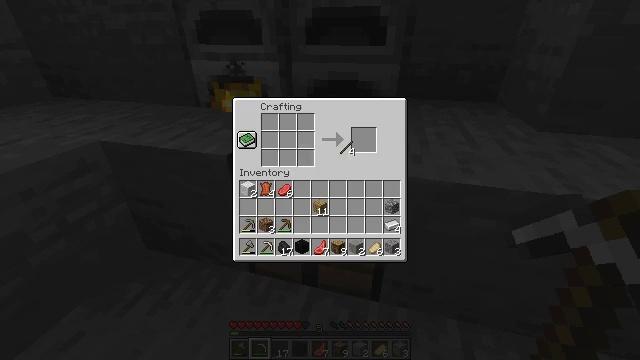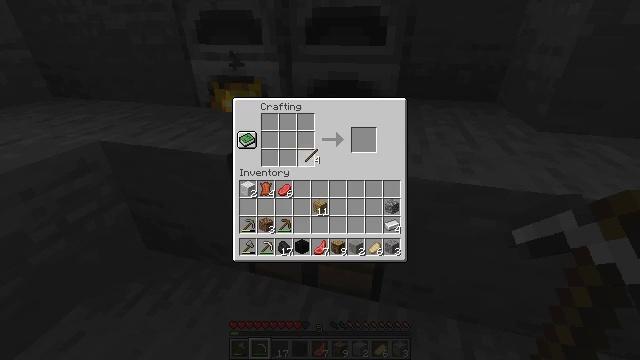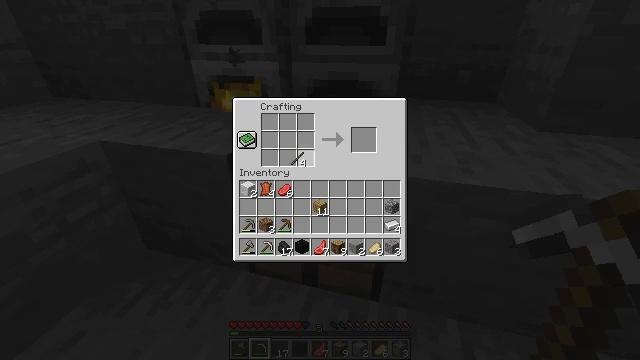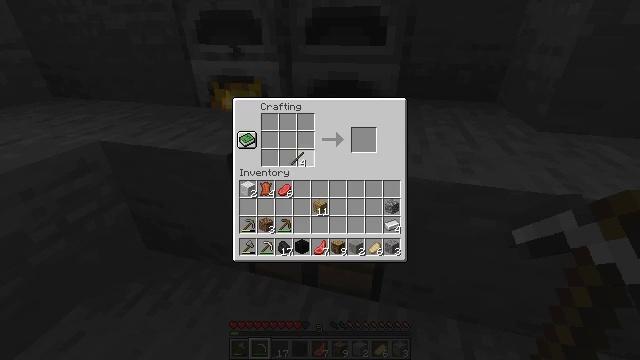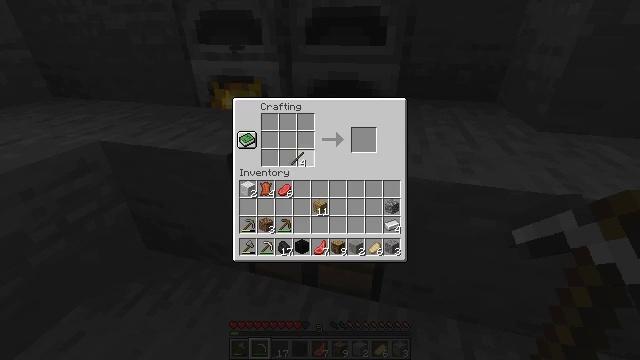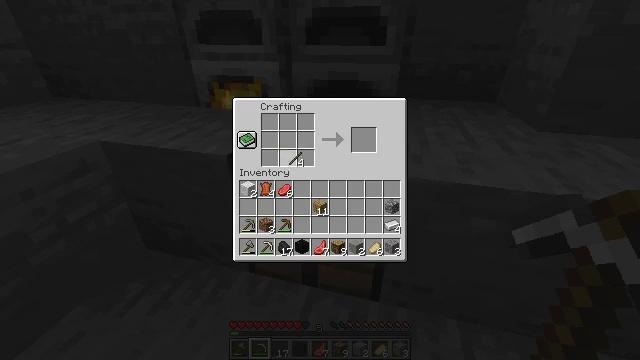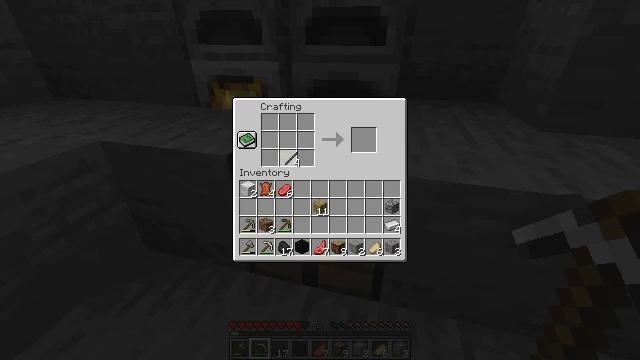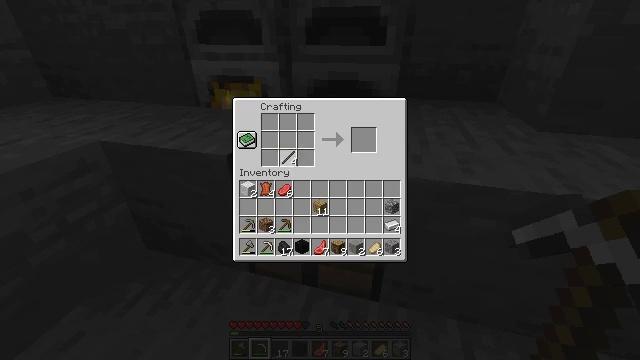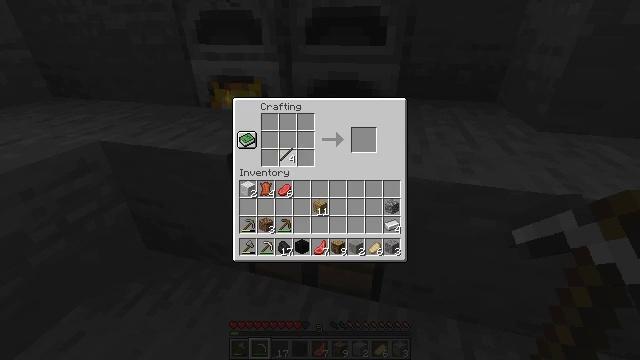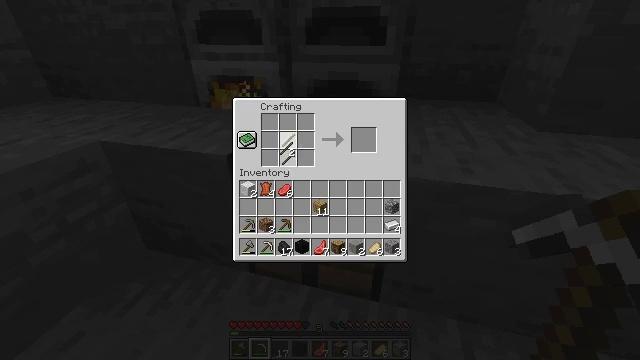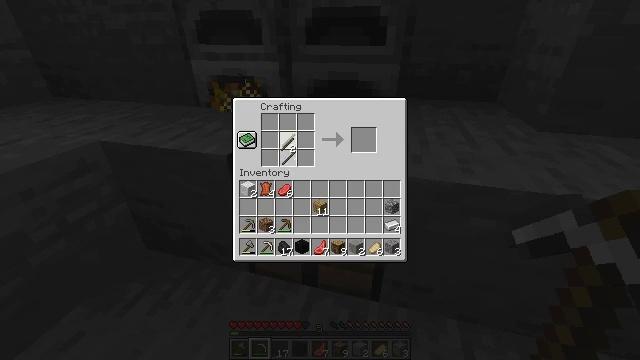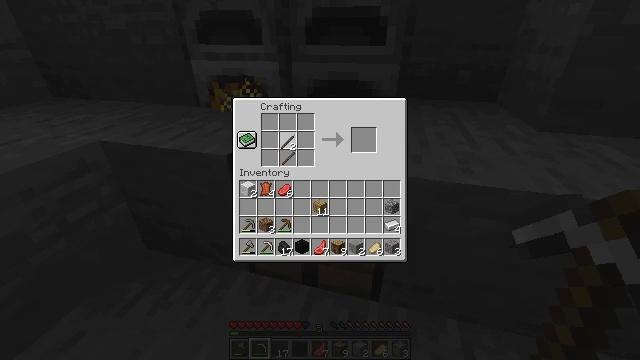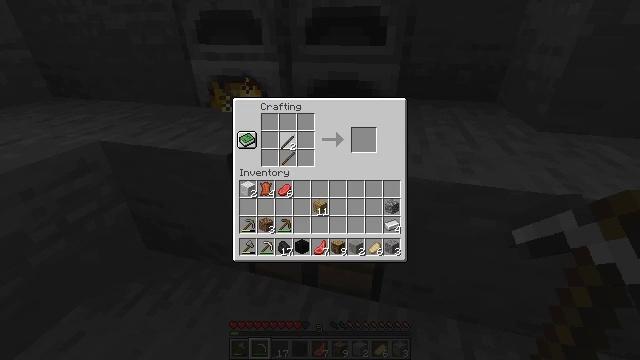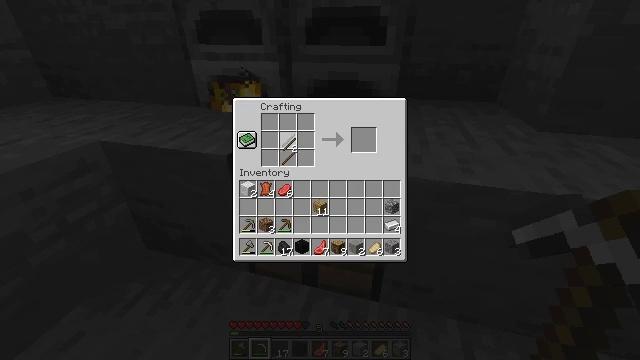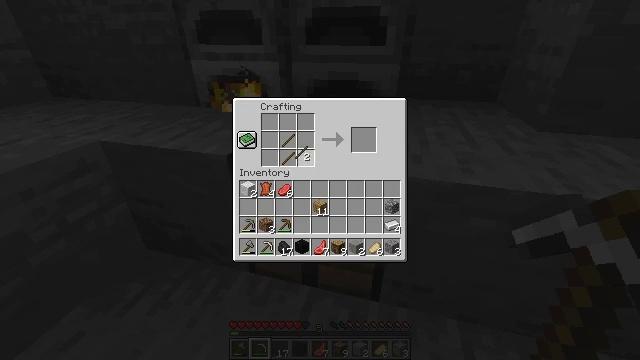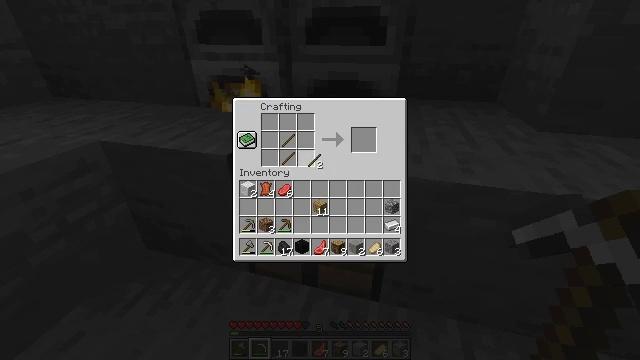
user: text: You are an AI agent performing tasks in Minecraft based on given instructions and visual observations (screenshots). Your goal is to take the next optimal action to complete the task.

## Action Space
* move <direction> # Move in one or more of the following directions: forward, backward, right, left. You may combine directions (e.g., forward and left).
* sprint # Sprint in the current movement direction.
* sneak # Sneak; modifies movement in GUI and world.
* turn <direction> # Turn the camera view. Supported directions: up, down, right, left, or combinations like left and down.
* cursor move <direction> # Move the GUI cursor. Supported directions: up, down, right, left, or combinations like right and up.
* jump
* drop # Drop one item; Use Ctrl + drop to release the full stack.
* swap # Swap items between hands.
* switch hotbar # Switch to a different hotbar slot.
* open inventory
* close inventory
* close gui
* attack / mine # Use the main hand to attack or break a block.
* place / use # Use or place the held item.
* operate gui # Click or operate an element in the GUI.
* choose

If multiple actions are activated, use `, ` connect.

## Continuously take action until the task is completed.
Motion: motion action
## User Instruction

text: Use the crafting table to create an iron axe.
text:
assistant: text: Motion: cursor move left and down, open gui
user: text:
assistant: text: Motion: cursor move left
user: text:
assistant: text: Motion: no_op
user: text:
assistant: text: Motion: no_op
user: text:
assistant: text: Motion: no_op
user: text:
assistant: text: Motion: no_op
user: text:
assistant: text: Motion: choose
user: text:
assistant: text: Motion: choose
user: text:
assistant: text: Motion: choose
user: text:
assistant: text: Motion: choose
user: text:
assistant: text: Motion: no_op
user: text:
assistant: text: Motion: no_op
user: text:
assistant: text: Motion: no_op
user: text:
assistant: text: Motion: cursor move right and down
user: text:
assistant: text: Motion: cursor move right and down
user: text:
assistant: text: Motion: cursor move right and down
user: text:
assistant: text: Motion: cursor move down
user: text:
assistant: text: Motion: operate gui
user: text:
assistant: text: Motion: operate gui
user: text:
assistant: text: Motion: operate gui
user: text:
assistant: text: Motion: cursor move right
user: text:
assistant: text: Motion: cursor move right
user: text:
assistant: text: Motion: cursor move right and down
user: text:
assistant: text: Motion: cursor move right and down
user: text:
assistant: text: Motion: no_op
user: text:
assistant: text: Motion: no_op
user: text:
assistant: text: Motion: no_op
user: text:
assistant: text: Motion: no_op
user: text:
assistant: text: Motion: operate gui
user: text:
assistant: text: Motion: operate gui